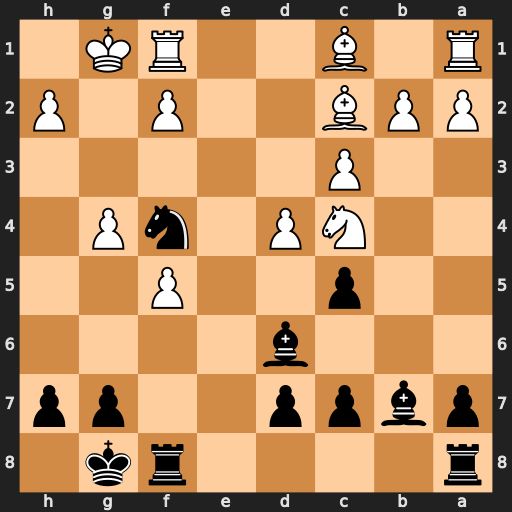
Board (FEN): r4rk1/pbpp2pp/3b4/2p2P2/2NP1nP1/2P5/PPB2P1P/R1B2RK1
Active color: b
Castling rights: -
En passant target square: -
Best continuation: Ne2#